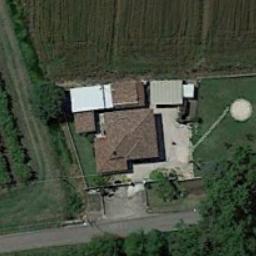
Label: sparse_residential